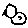
Label: bird